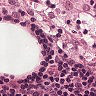
Metastatic tissue present: no